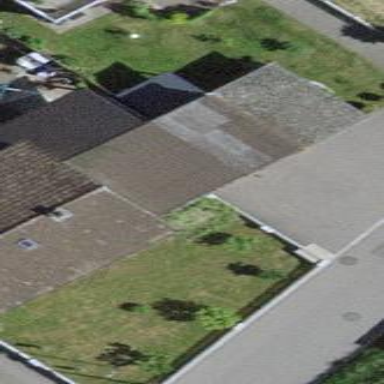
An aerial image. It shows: Garage building.